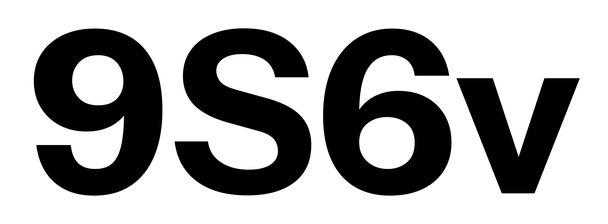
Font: InstrumentSans_Bold